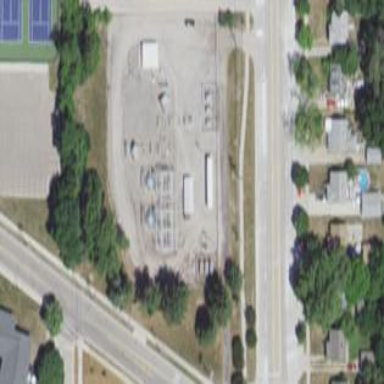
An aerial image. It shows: Substation surrounded by fence.